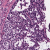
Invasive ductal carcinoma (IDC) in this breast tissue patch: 1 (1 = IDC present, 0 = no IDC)